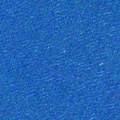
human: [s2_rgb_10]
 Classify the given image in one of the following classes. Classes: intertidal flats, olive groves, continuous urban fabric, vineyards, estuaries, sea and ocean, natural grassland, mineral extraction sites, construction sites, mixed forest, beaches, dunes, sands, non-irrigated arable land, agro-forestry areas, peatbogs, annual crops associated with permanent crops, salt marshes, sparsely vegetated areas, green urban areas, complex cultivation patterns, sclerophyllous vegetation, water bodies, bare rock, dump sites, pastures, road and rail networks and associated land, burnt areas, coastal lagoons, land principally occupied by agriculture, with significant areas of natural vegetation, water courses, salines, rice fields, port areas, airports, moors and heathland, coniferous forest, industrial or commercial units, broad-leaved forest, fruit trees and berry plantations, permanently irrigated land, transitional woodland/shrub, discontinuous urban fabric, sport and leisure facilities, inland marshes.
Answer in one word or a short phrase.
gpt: sea and ocean